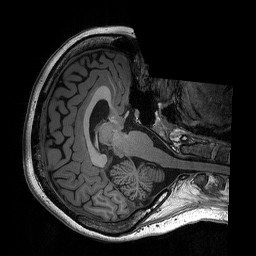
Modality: T1w
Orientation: axial
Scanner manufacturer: siemens
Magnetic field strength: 3 T